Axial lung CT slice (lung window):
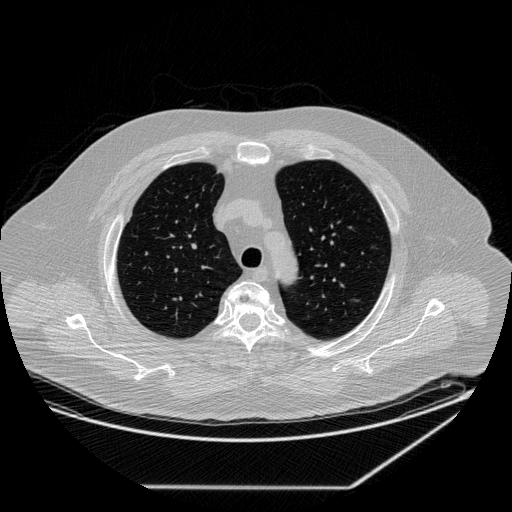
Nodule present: no